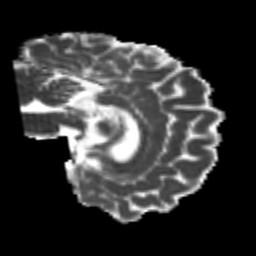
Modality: MD
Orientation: sagittal
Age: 24
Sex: male
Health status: healthy
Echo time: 0.074 s